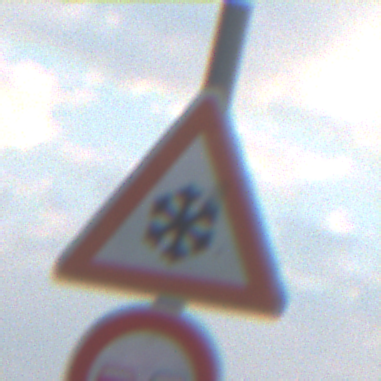
Verkehrszeichen: SchneeOderEisglaette
Zusatzzeichen unten: Ueberholverbot
Umgebung: Outdoor, Nature
Tageszeit: SunriseSunset
Wetter: PartlyCloudy
Licht: Natural
Jahreszeit: NotSpecified
Kontrast: LowContrast